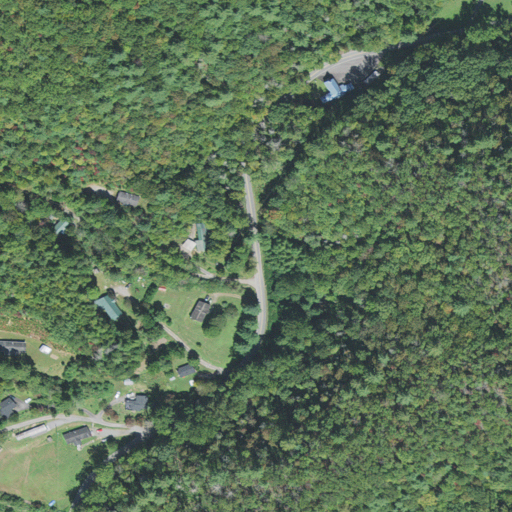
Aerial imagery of valley in North Carolina named Cabe Cove containing mixed forest, open development, deciduous forest, pasture, and low intensity development